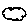
Label: cloud